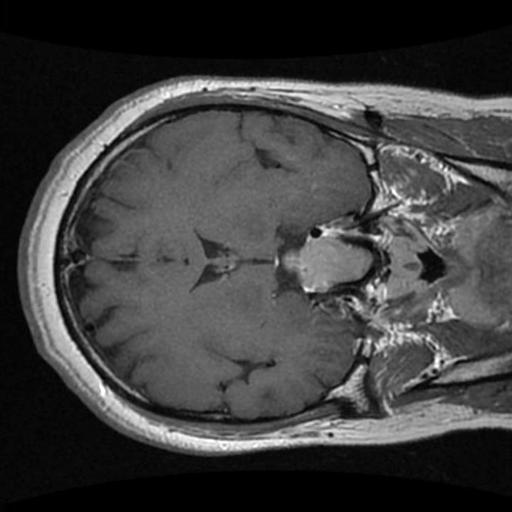
Label: brain_tumor